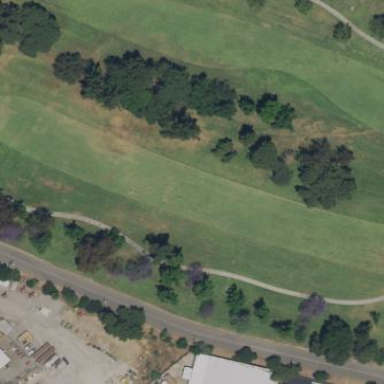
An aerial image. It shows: Golf fairway covered with lush grass.